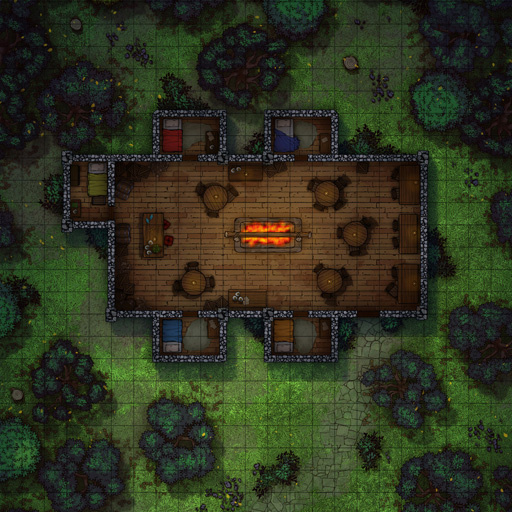
A D&D Grid Map forest interior house center fire wooden tables beds (Sleeping Dwarf Inn Map)